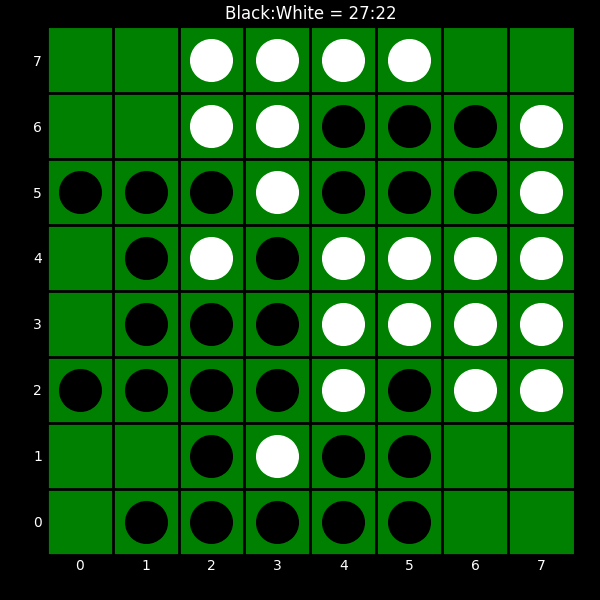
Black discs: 27
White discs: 22